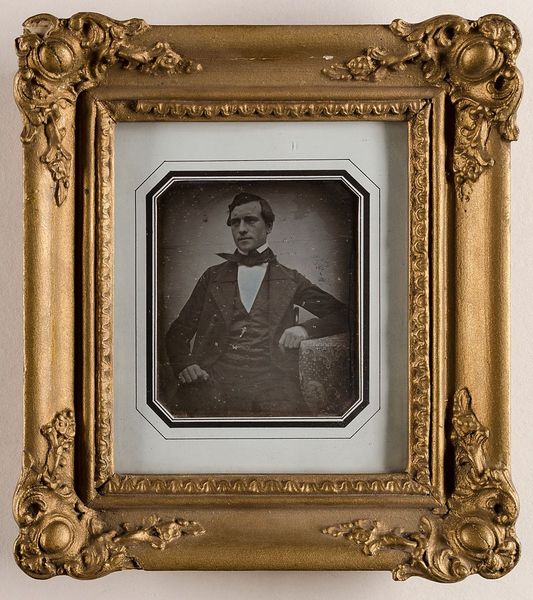
Titel: Unbekannter junger Mann
Künstler: C. F. Rochow
Standort: Hamburg
Institution: Museum für Kunst und Gewerbe Hamburg
Schlagwörter: mann, portrait, figur, foto, fotografie, photographie, photo, gerahmt, lichtbild, jugendlicher, daguerreotypie, bildwerke, angewandte und bildende kunst, hessische systematik, porträt, porträtfotografie, porträtphotographie, hüftbild